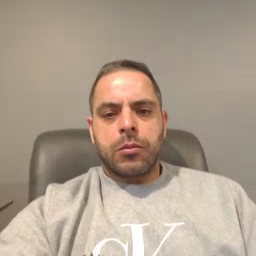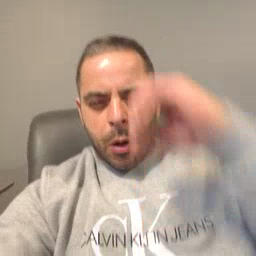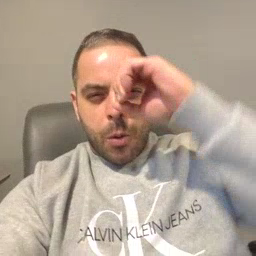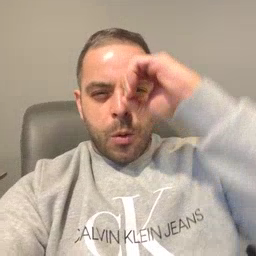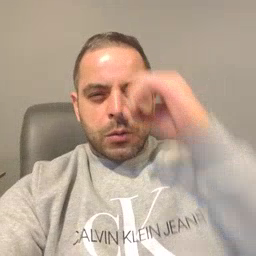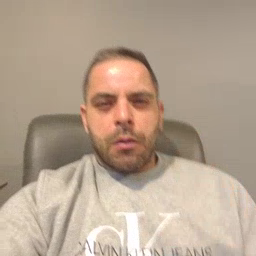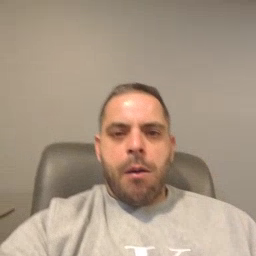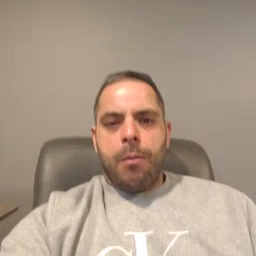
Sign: owl